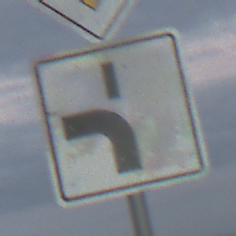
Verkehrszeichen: VerlaufVorfahrtsstrasse5
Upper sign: Vorfahrtsstrasse
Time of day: SunriseSunset
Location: Outdoor (Nature)
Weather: PartlyCloudy
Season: NotSpecified
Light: Natural